Question:
'''
import UIKit
class ViewController: UIViewController {
@IBOutlet weak var family_name: UITextField!
@IBOutlet weak var given_name: UITextField!
override func viewDidLoad() {
super.viewDidLoad()
// Do any additional setup after loading the view, typically from a nib.
}
override func viewWillAppear(animated: Bool) {
family_name.center.x -= view.bounds.width
given_name.center.x -= view.bounds.width
}
override func didReceiveMemoryWarning() {
super.didReceiveMemoryWarning()
// Dispose of any resources that can be recreated.
}
}
'''
viewWillAppear has no effect. When I run my app both text fields shouldn't be visible, but they are. I attached a photo with constraints; I think this can be the problem!
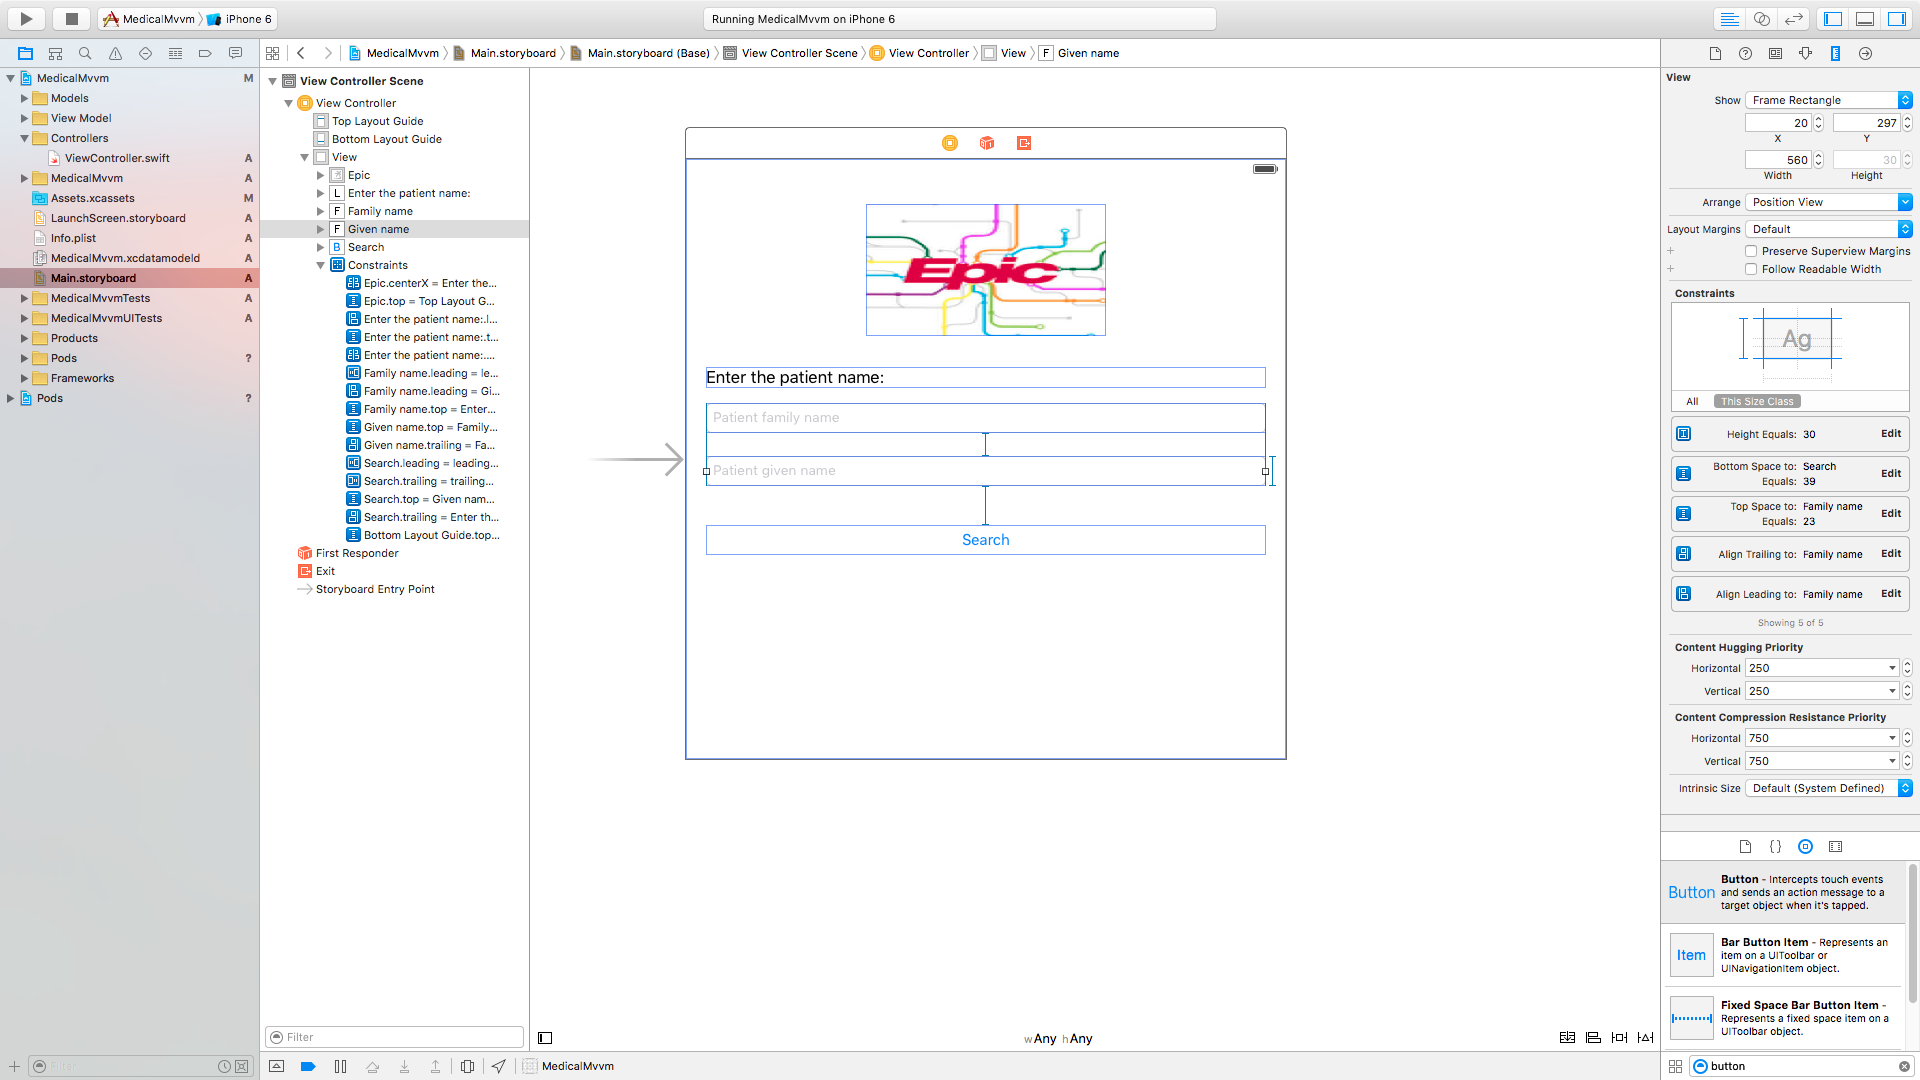
Answer: You are using 'autolayout', so frame change will not apply. your constraints will overwrite frame values after 'viewWillAppear:'
Create 'IBOutlet' for either right constraint or width constraint of your textFields.
Check below sample image to create IBOutlet of constraint.
<URL>
In above image I have create outlet of height constraint.
To send textField outside of the view, suppose you have created right constraint.
'''
//suppose initial value of right constraint is 20
constraintTextView1Right.constant = 20 + self.view.bounds.width;
self.view.layoutIfNeeded();//forcefully apply constraint with new values
'''
After this, at some point in button click or in other event or after some delay, you can change value of constraintTextView1Right to 20,
'''
constraintTextView1Right.constant = 20
self.view.layoutIfNeeded();//forcefully apply constraint with new values
'''
your textFiled will come in the screen.
To animate the same you can write below code.
'''
constraintTextView1Right.constant = 20
UIView.animateWithDuration(0.3) { () -> Void in
self.view.layoutIfNeeded();//forcefully apply constraint with new values
}
'''